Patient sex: F
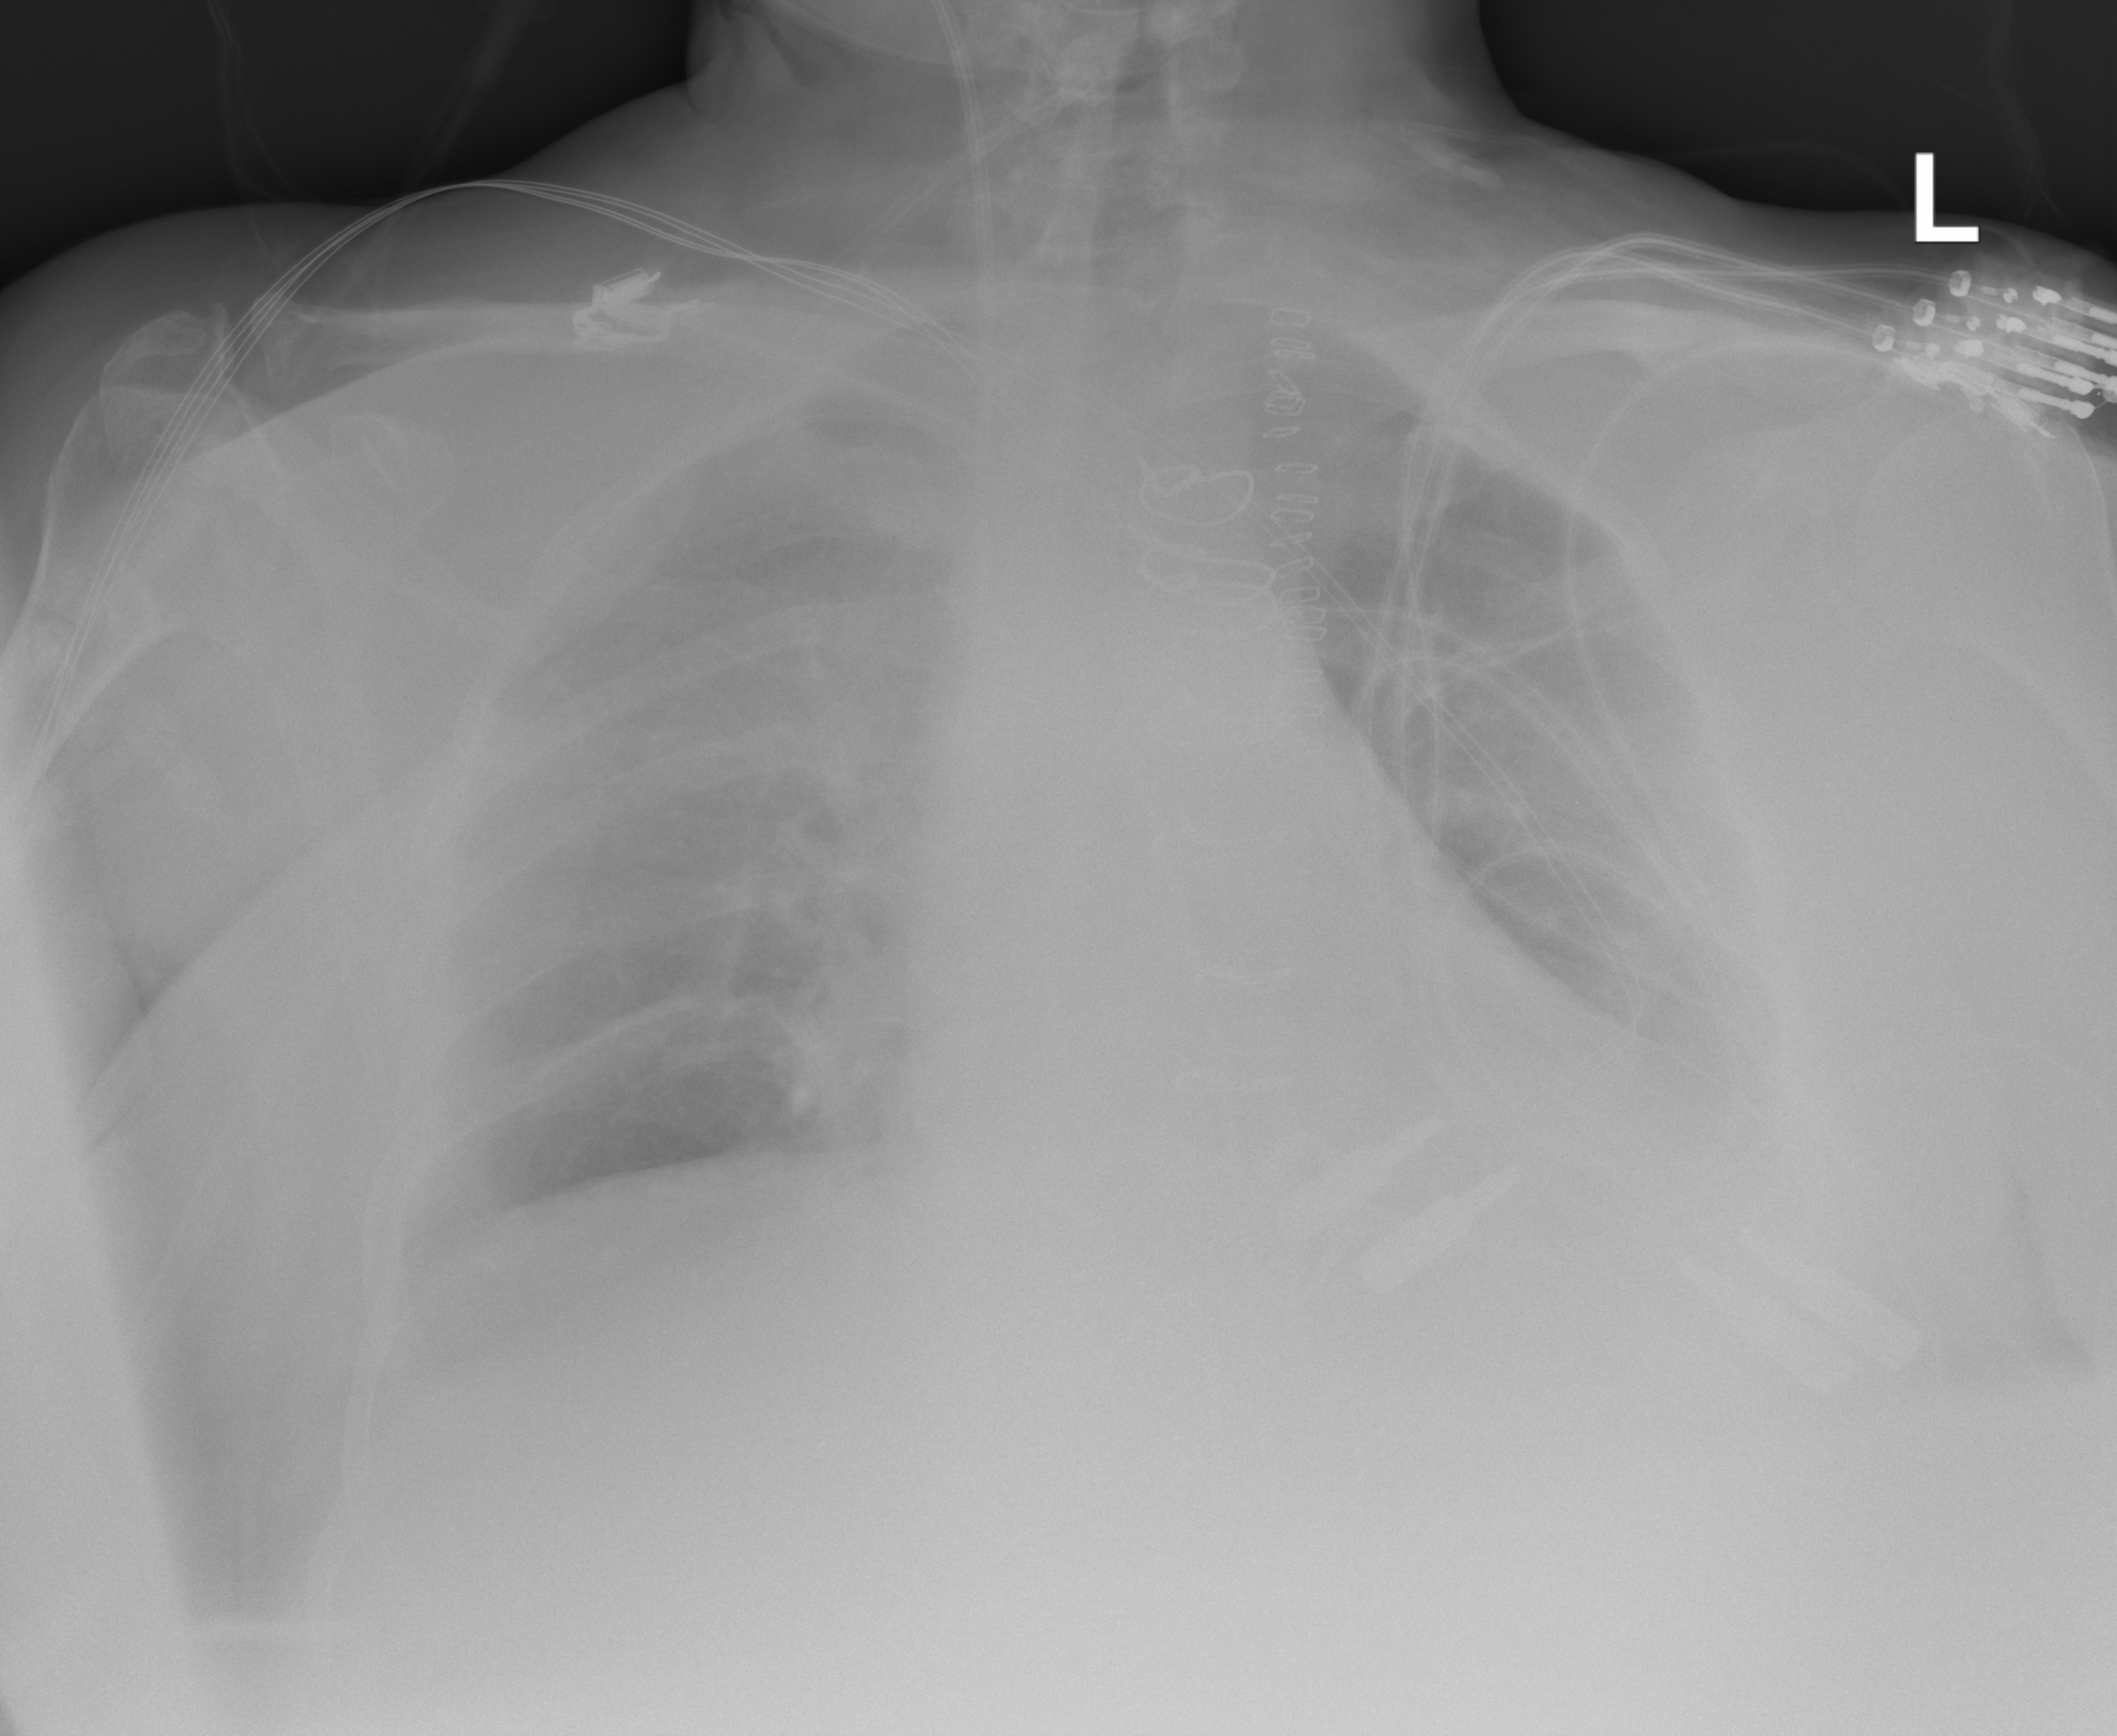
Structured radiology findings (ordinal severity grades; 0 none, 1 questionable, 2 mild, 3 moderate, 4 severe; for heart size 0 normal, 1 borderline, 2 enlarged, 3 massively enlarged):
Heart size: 2
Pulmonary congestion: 1
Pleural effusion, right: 1
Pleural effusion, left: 2
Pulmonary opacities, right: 0
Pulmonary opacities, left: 0
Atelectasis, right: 0
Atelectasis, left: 2